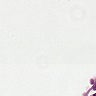
Metastatic tissue present: no